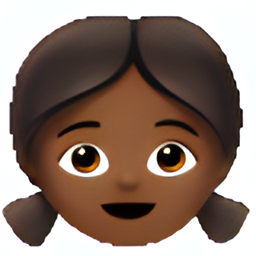
Name: girl
Emoji: 👧🏾
Group: People & Body
Sub-group: person